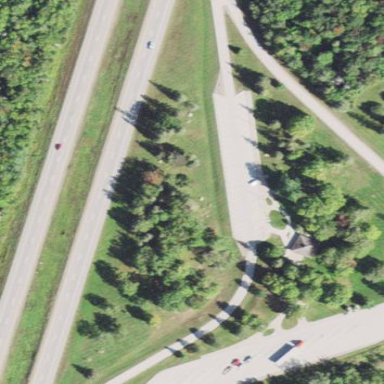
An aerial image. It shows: Rest area on the road.